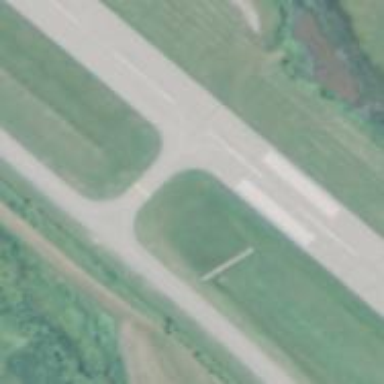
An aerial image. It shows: Image of taxiway at airport.